Question: I develop an Eclipse plugin and want to use that status bar to display various messages for the user. Could somebody help how could I access this kind of element?
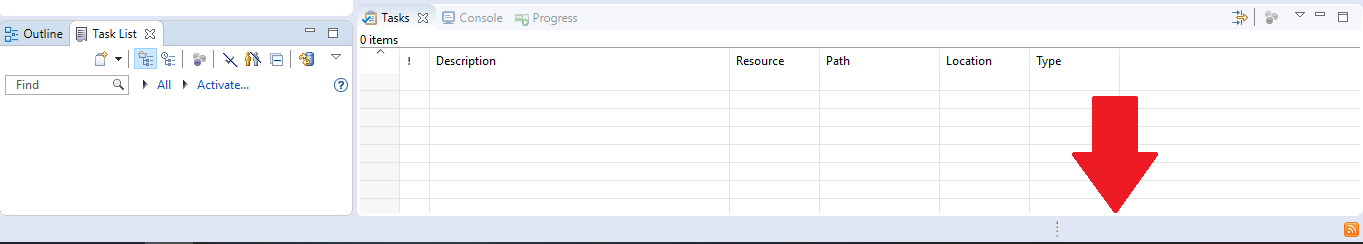
Answer: The 'status line' is managed through the 'IStatusLineManager' interface.
In an editor use:
'''
editor.getEditorSite().getActionBars().getStatusLineManager();
'''
to get the manager, where 'editor' is your editor part.
In a view use:
'''
view.getViewSite().getActionBars().getStatusLineManager();
'''
where 'view' is your view part.
The manager has a number of method to show messages and error messages in the status line.